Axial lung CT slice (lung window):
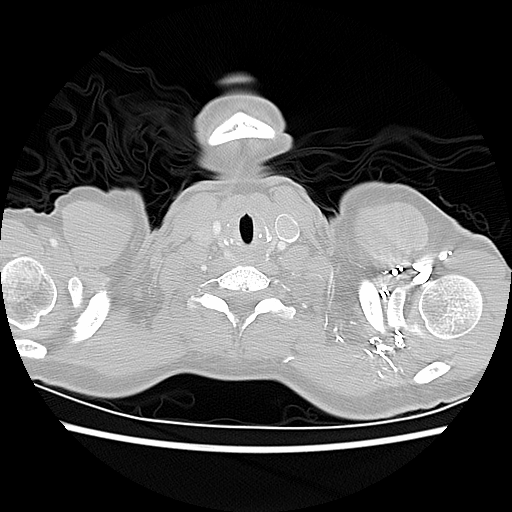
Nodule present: no